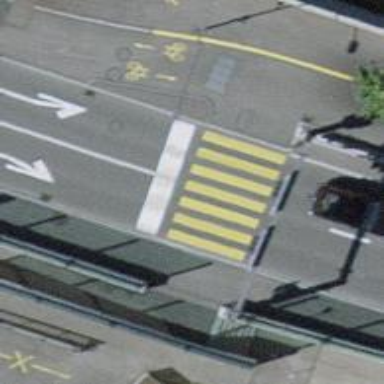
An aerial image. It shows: Road with traffic signals at the crossing.